Pattern: Pixelate
Description: Pixelate random portions of an image.
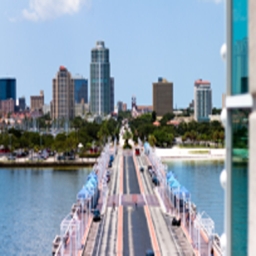
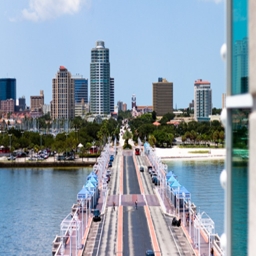
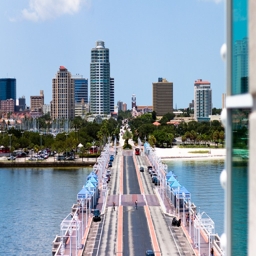
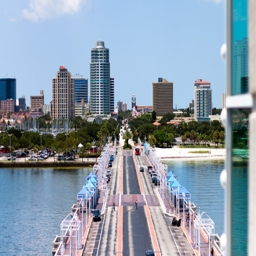